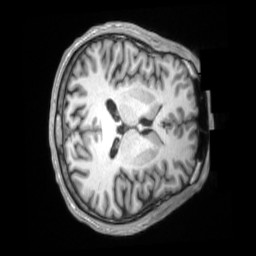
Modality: T1w
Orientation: axial
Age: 52
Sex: male
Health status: ill
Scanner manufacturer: siemens
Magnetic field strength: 3 T
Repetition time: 2.2 s
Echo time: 0.00157 s